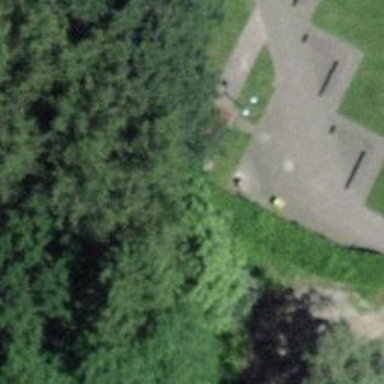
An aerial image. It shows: Brown picnic table on leisure land.